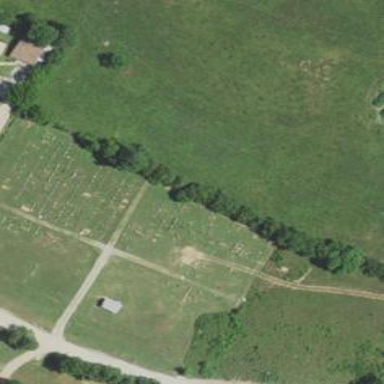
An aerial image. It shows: Cemetery.